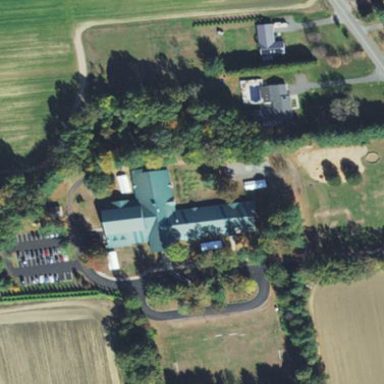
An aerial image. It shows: School.